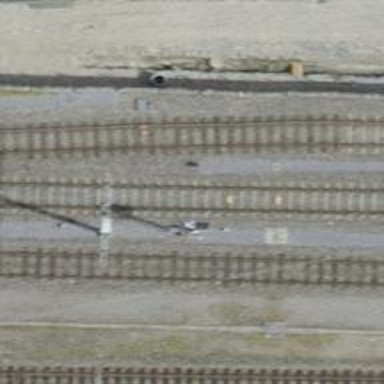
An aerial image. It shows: Railway signal.